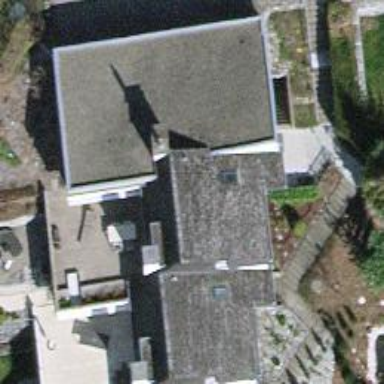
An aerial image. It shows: Terrace building.